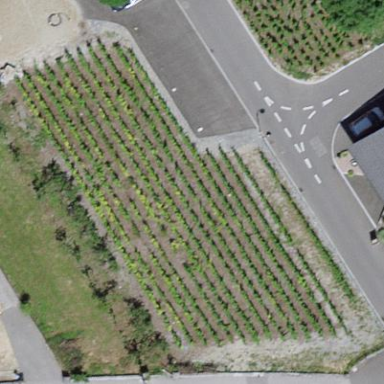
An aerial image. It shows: Beautiful vineyard in the countryside.